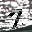
Label: 7